Question: I'm processing a large set of data using numpy and want to take an input between 0 and infinity to output a value between 0 and 1 with greater inputs giving greater outputs and adjustable gradient. I have used 'y = arctan(x*S)/1.58' with x as input value and S being the slope between x and y. Is this computationally efficient, or is there a better function or way to do this?

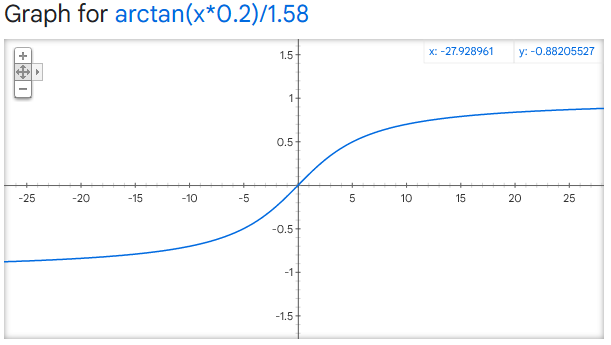
Answer: You're looking for a bijection between the unit interval and the real line. In machine learning, these are often called <URL> are probably a bit more common. You can also use any probability distribution's CDF.